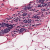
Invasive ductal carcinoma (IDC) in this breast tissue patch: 0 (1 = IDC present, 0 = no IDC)